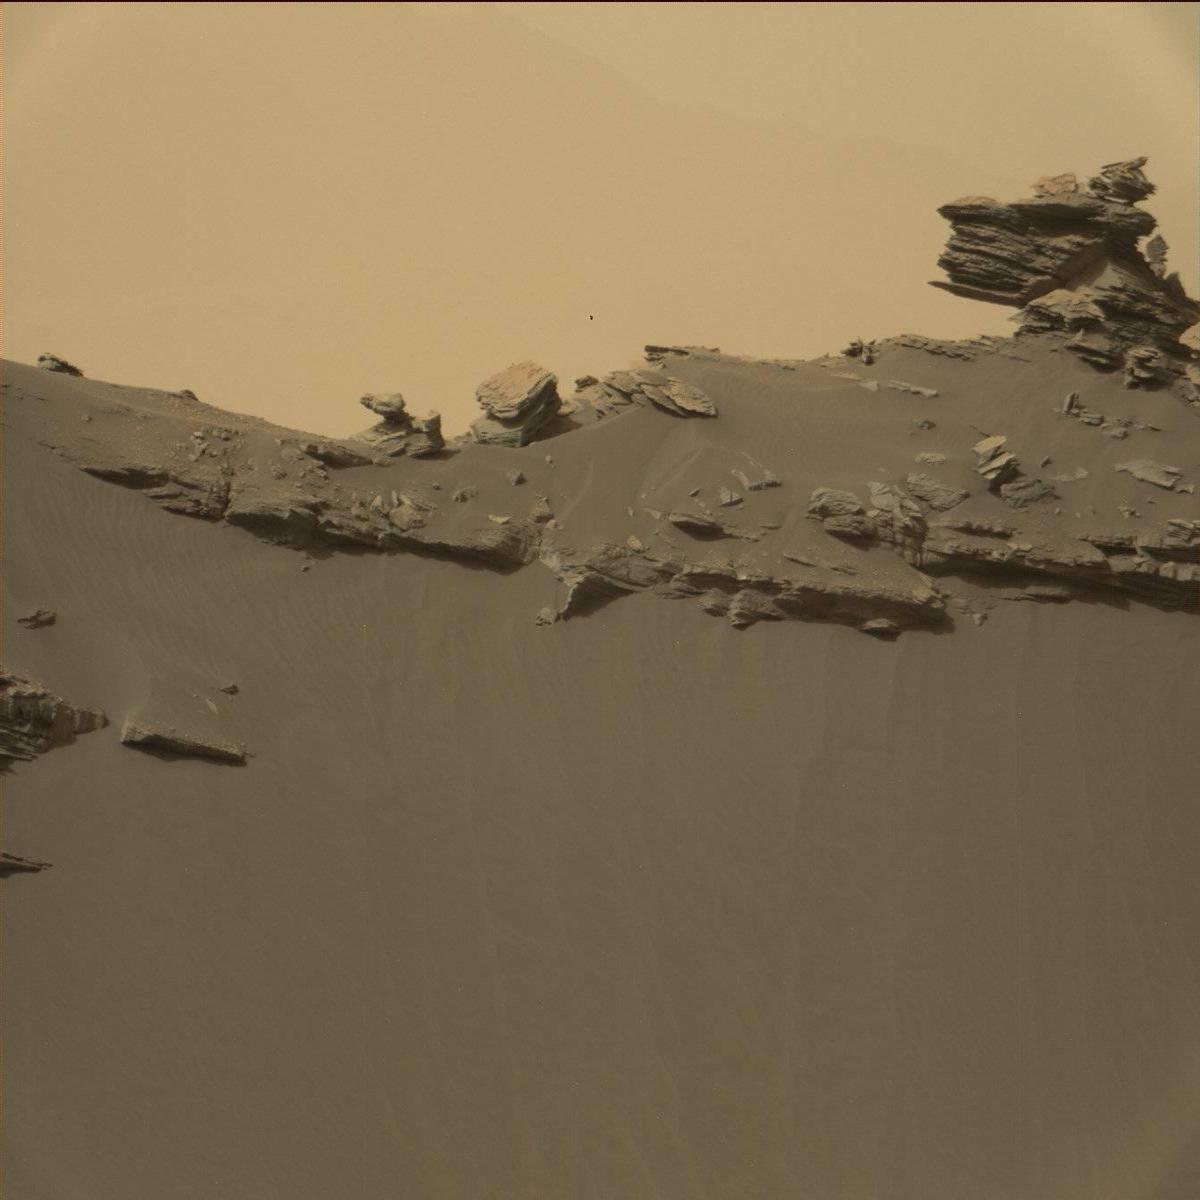
Terrain classes present: Bedrock, Ridge, Sand / Soil, Sky